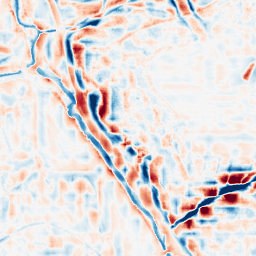
Category: wavelet
Decomposition family: wavelet_reverse_biorthogonal
Decomposition parameters: wavelet: rbio4.4
level: 4
Upsampling method: edge_directed
Upsampling parameters: scale: 2
Upsampling scale: 2